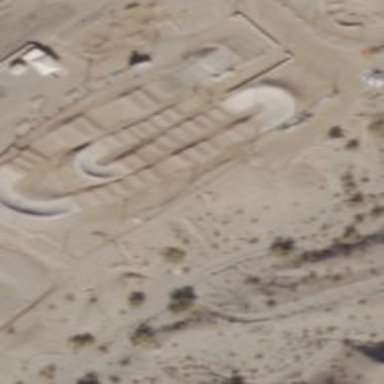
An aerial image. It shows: BMX sport pitch for leisure activities.